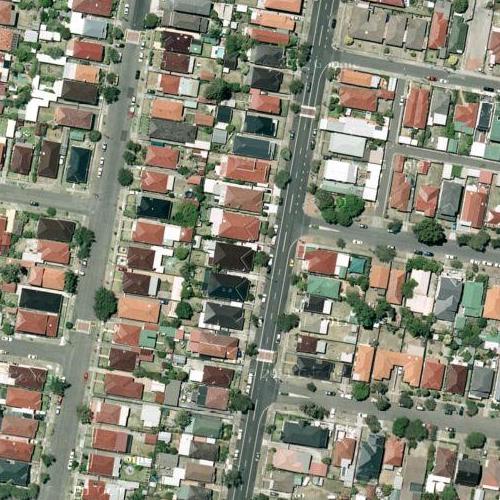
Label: sydney